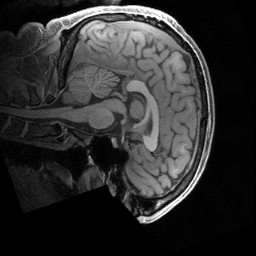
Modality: T1w
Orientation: sagittal
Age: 26
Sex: male
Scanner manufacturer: siemens
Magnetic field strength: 3 T
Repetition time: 2.4 s
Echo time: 0.00231 s